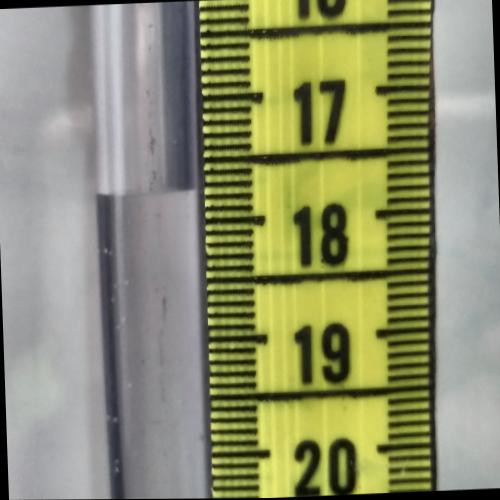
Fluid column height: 17.7 cm